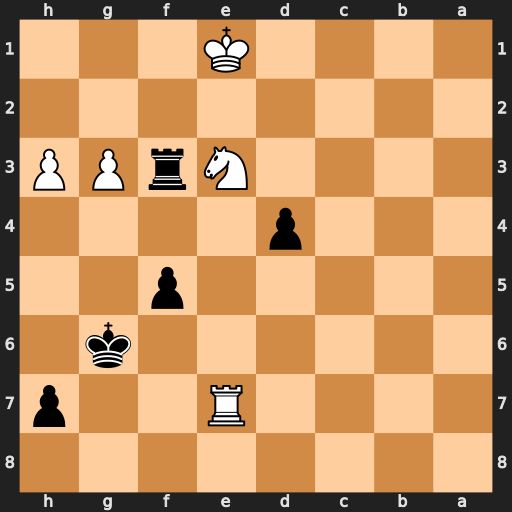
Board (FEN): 8/4R2p/6k1/5p2/3p4/4NrPP/8/4K3
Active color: b
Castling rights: -
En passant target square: -
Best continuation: dxe3 g4 f4